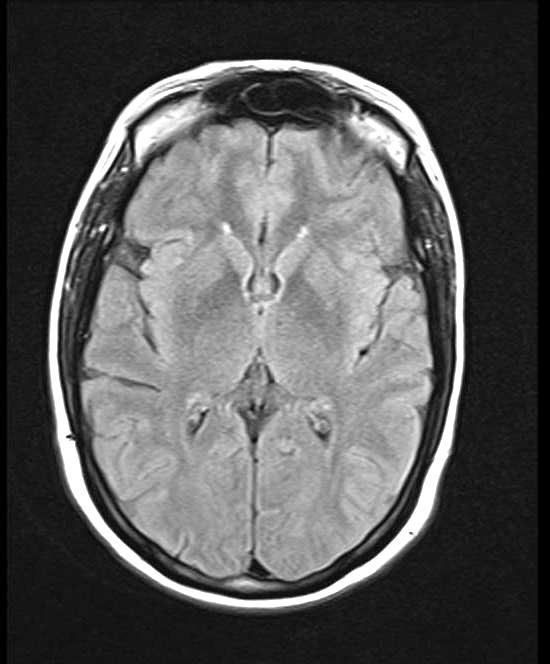
Label: notumor